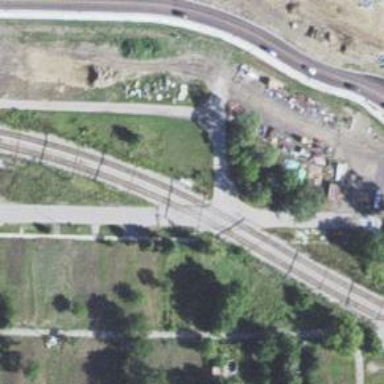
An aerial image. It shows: Railway level crossing.